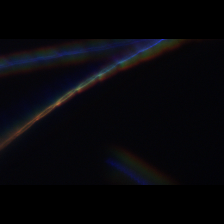
Taxon: Psuedo-nitzschia
Group: Diatoms